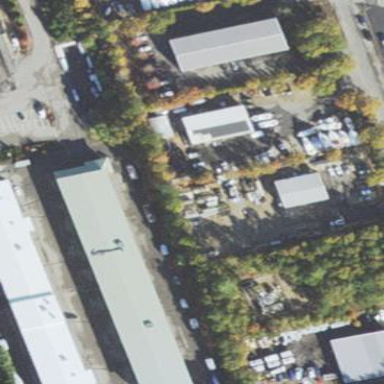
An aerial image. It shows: Warehouse.